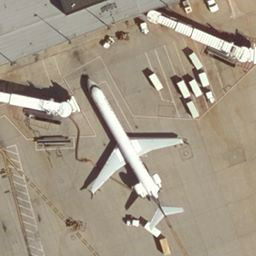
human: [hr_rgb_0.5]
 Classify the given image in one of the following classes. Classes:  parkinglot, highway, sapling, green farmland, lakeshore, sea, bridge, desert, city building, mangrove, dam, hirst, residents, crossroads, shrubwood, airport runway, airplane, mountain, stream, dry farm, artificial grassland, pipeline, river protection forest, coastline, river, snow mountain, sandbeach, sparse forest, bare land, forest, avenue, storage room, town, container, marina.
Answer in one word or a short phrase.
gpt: airplane